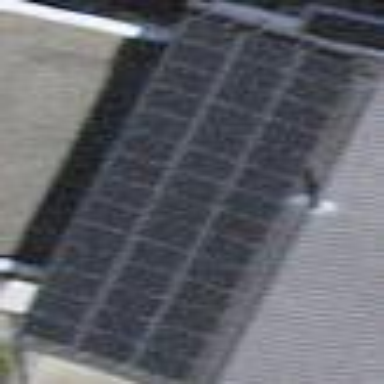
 consisting of solar photovoltaic panels."